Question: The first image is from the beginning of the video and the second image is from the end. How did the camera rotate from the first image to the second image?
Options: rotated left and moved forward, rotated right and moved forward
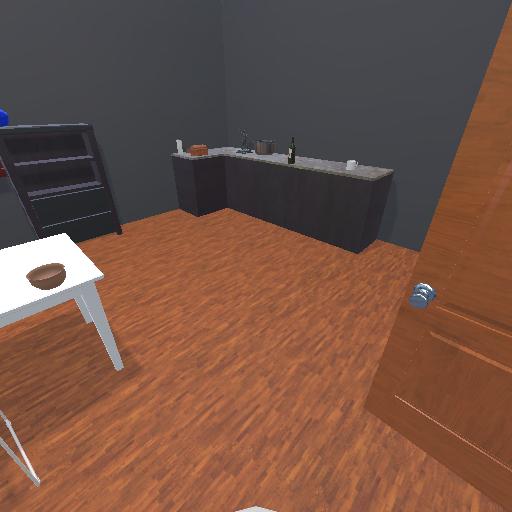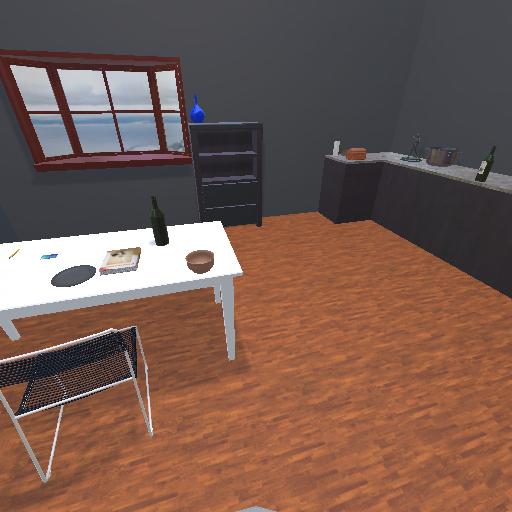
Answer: rotated left and moved forward